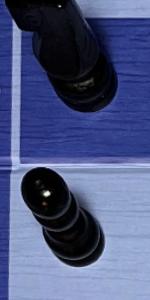
Label: Pawn_Black